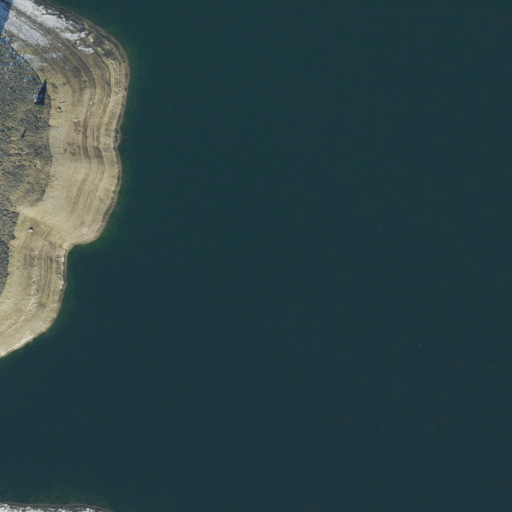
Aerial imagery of valley in Utah named Bear Canyon containing open water, shrub, evergreen forest, and herbaceous wetlands